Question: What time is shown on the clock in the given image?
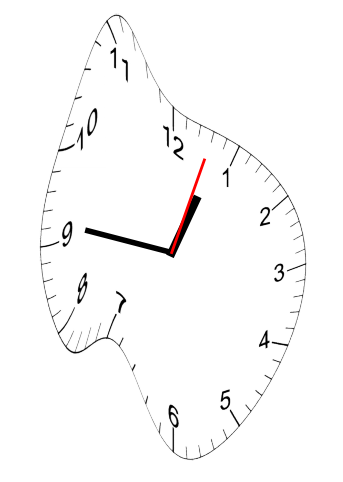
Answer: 12:46:03